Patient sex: M
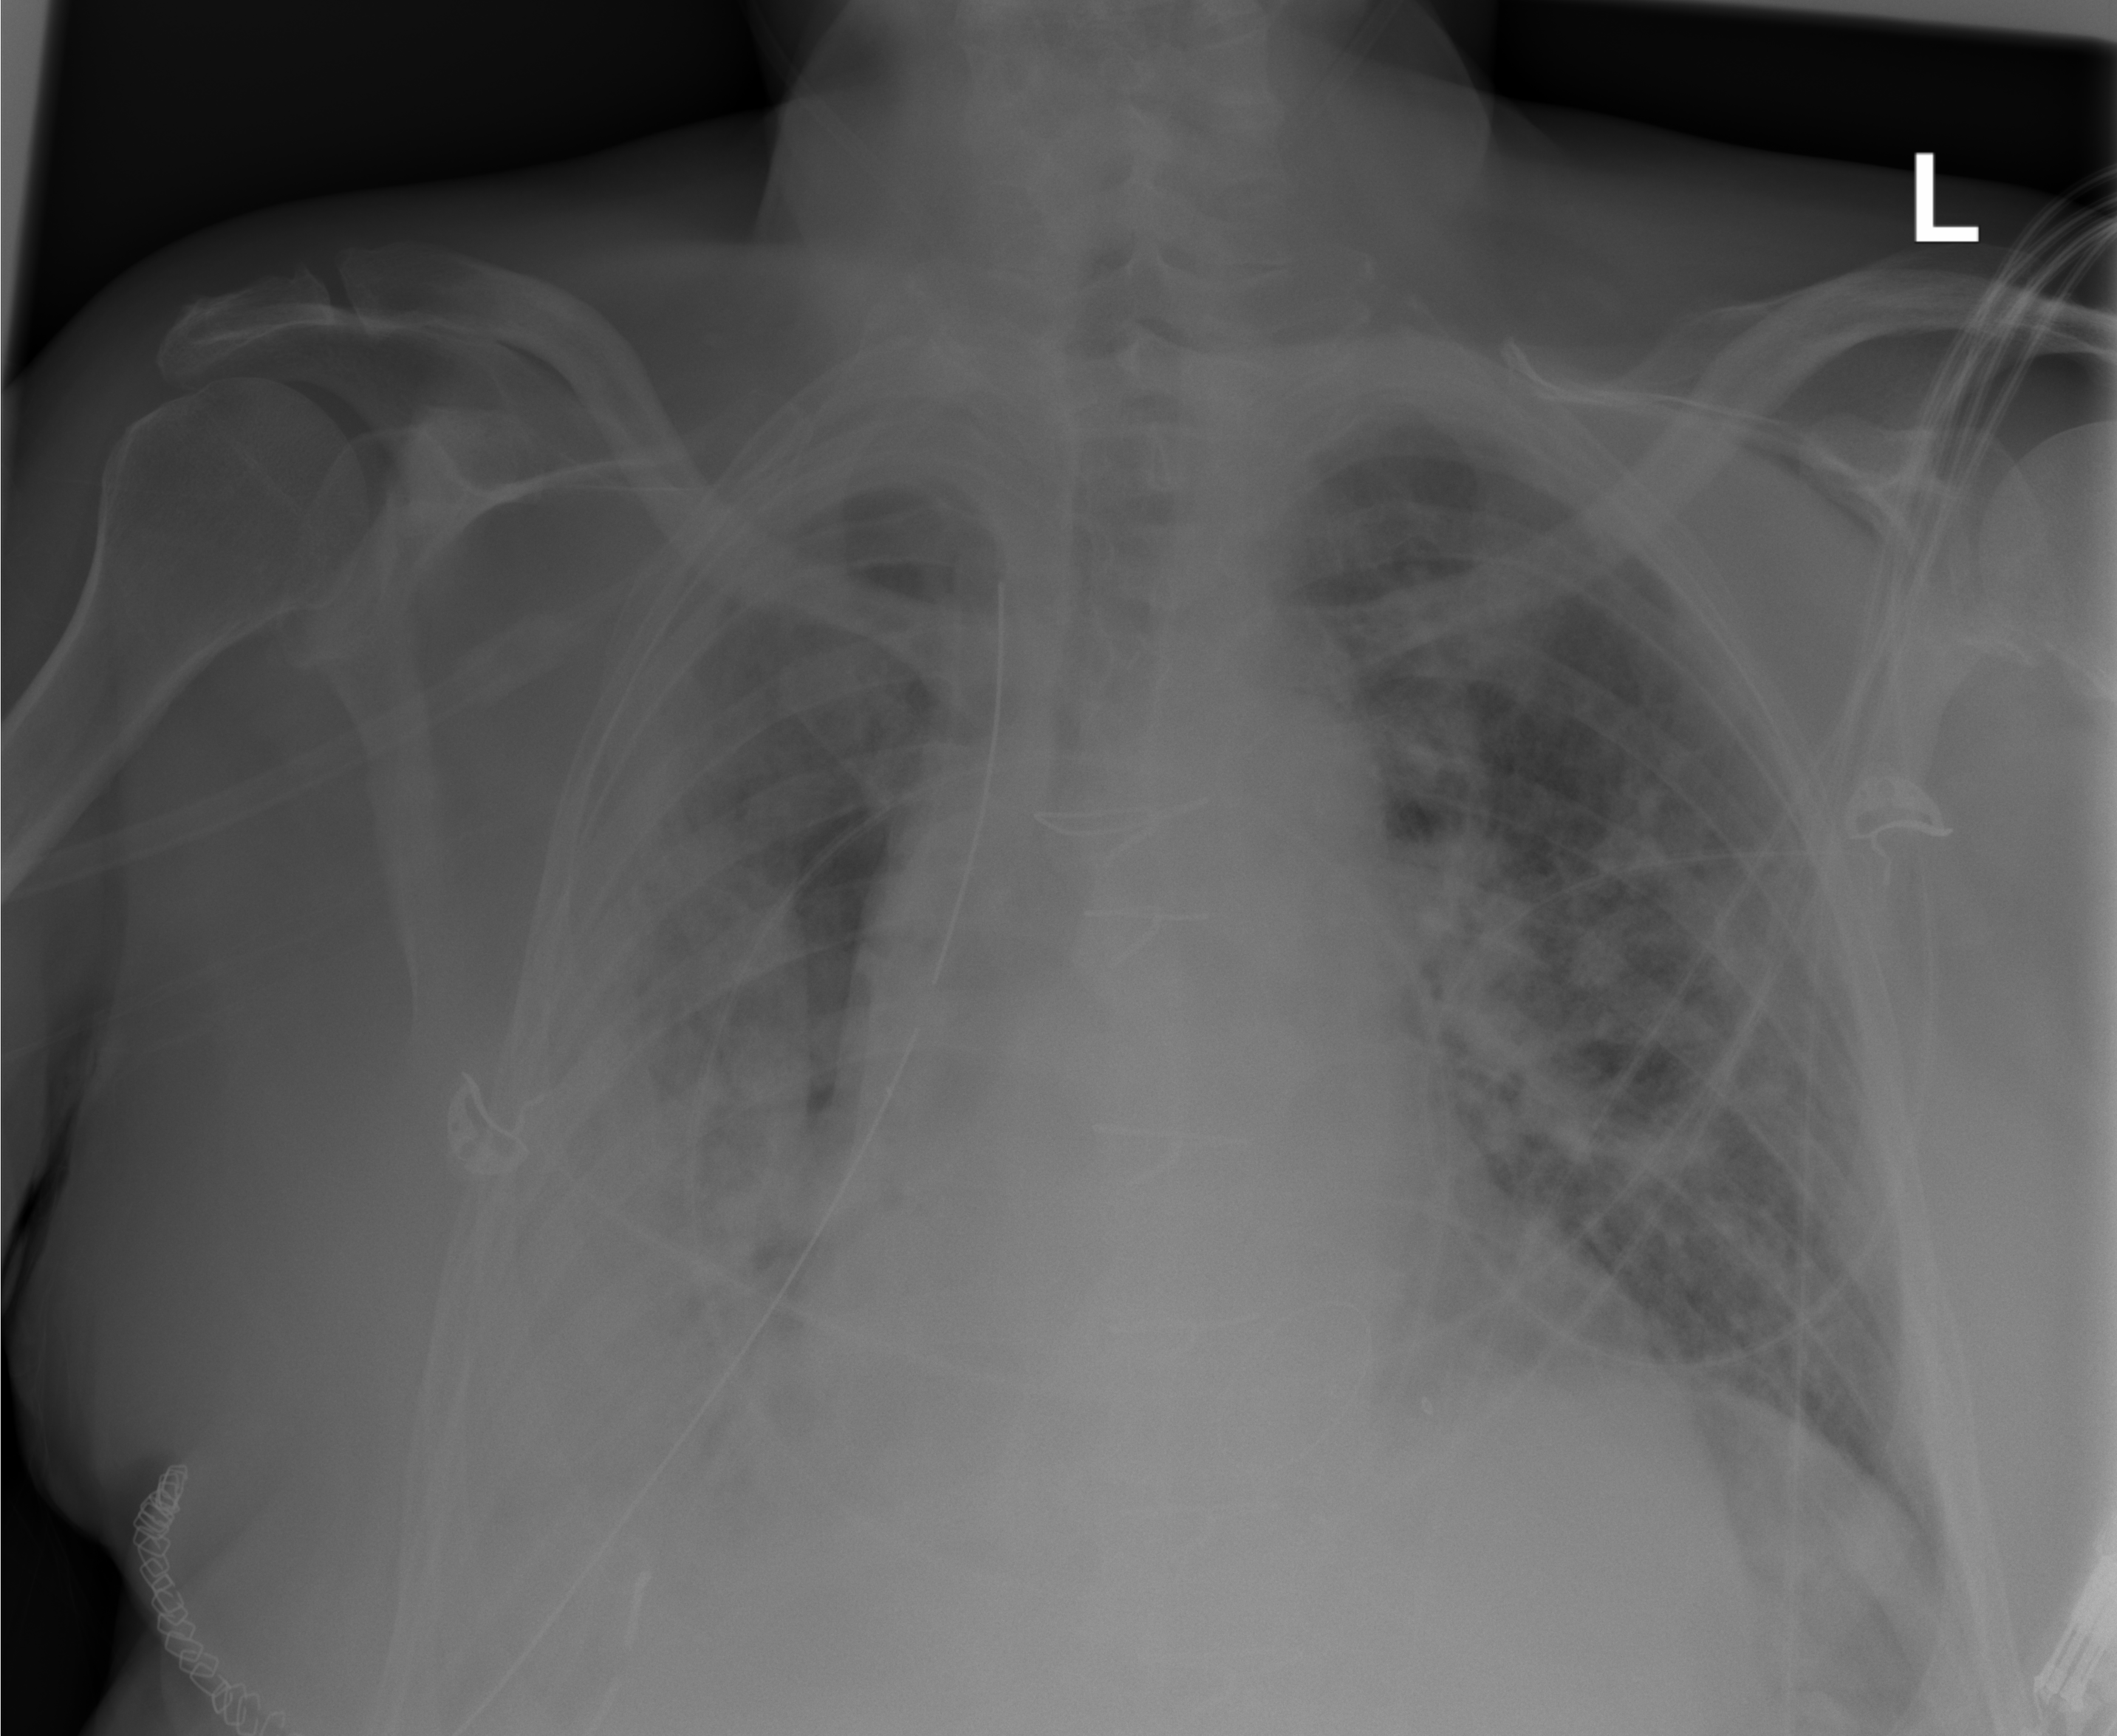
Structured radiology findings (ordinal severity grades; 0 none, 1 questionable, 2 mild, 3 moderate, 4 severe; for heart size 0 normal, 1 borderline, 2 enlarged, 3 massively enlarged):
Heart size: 2
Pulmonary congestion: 3
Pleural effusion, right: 2
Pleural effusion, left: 0
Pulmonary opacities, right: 3
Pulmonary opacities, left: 3
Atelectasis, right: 3
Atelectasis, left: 1